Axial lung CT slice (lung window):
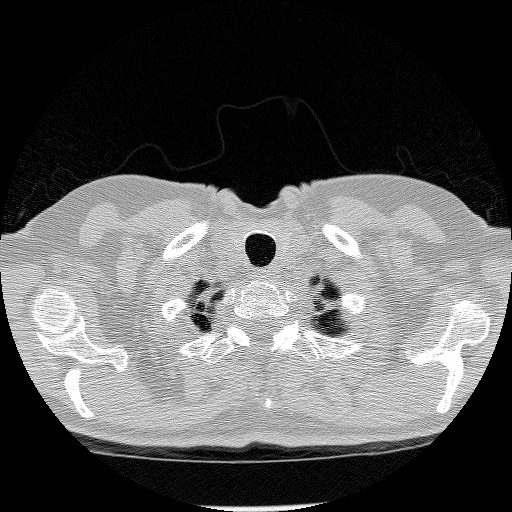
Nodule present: no